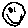
Label: smiley face